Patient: sex F, age 75
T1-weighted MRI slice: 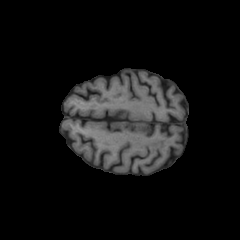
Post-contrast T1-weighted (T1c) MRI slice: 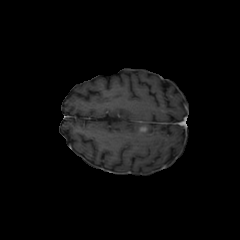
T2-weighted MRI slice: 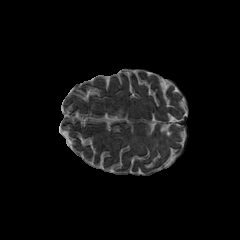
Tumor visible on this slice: yes
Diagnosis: Glioblastoma, IDH-wildtype
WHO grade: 4